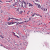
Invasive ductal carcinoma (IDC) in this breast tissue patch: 1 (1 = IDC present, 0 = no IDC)